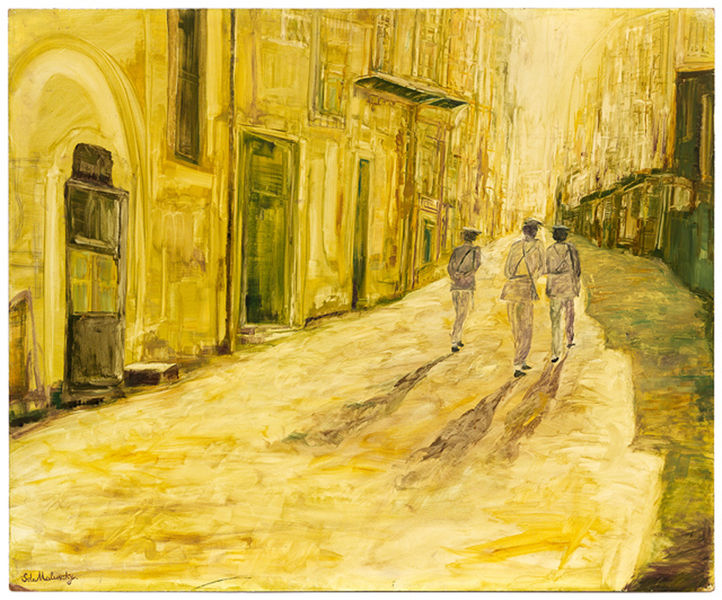
Titel: Patrol at dawn
Künstler: Sviatoslav Malevskii-Malevich
Standort: Amherst (Massachusetts, USA)
Institution: Mead Art Museum, Amherst College
Schlagwörter: arch, men, military, people, soldier, soldiers, window, black, gold, golden, green, modern, painting, three, windows, yellow, perspective, officers, police, man, hill, house, houses, lane, street, sun, uniform, light, entrance, narrow, road, cubist, impressionism, shadow, army, hats, walking, door, uniforms, town, sunlight, stroll, city, doors, buildings, walk, signature, shoes, streets, impressionist, long, sunset, shadows, simple, sunrise, stones, alley, lonely, glow, shops, pedestrians, caps, warm, painterly, three men, doorways, policemen, sundown, buidling, backs, glowing, patrol, a;;eu, evning, sunddow, dhadow, golden hour, malinsky, three man